Current action and preconditions to check: trajectory_clear

Your task: For each precondition in the list above, predict whether it will hold at this action.

Consider the current scene as observed from the mobile robot's camera, and analyze the predicted future states of all dynamic agents (e.g., people, animals, vehicles, or any moving entities) within the NEXT SECOND.

IMPORTANT: Only answer "very likely" if you are absolutely certain—based on strong, clear evidence—that a dynamic agent will violate the precondition in the predicted future state. Do NOT answer "very likely" for unlikely, ambiguous, or low-probability risks.

Ask yourself for each precondition: Is there a high probability, with clear and convincing evidence, that the predicted future states of any dynamic agent will interfere with the predicted future state of the currently executing action within the NEXT SECOND, causing that precondition to fail?

Assess the risk level based on these predictions. Use "likely" or "very likely" if motions create a clear risk of interference.

Use "neutral" or "improbable" if agents are nearby but their predicted paths are clearly diverging or non-conflicting.

Failure Risk Categories: "very improbable", "improbable", "neutral", "likely", "very likely"

Answer Format: Output ONLY the probability_of_failure value from these categories: "very improbable", "improbable", "neutral", "likely", "very likely"

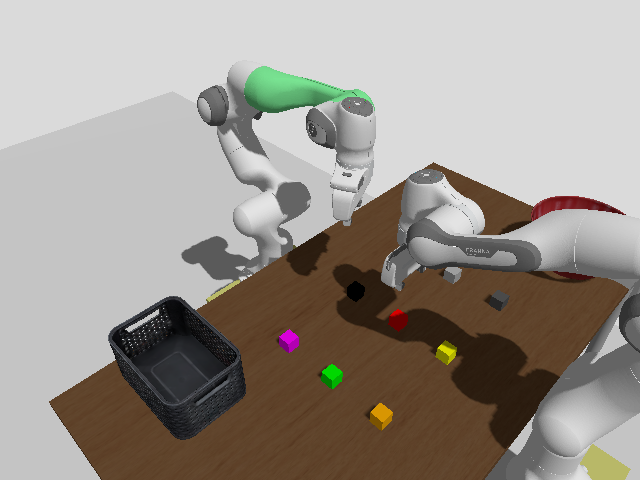

Answer: neutral